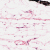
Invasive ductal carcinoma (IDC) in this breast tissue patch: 0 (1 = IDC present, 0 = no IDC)